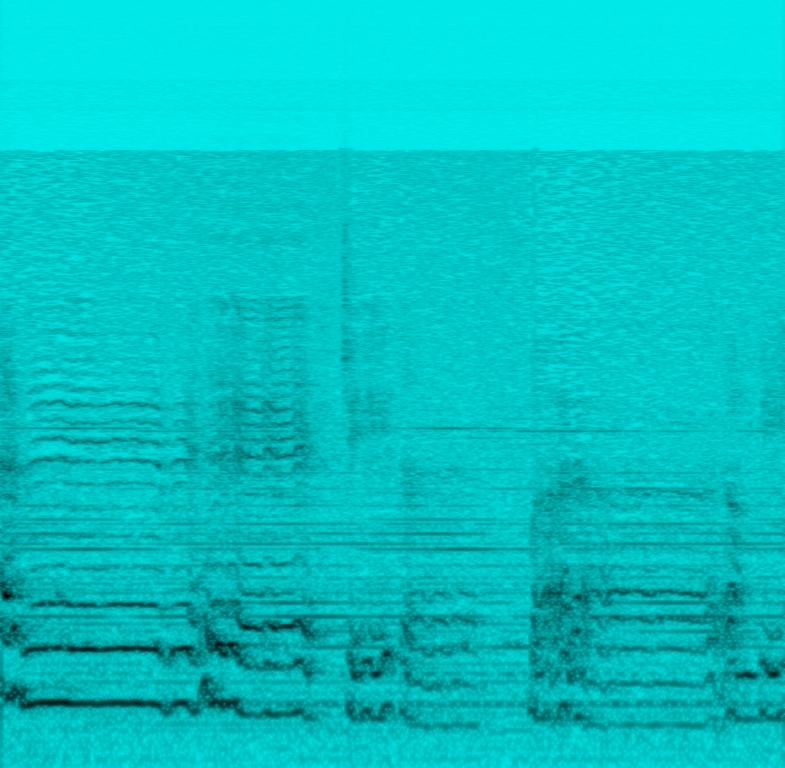
The audio contains a female voice singing carnatic tones/melody over a shrutibox/drone sound. The audio quality is decent but contains a lot of white noise. It's assumed that this is an amateur recording. This song may be playing at a music teacher's home demonstrating scales to a student.